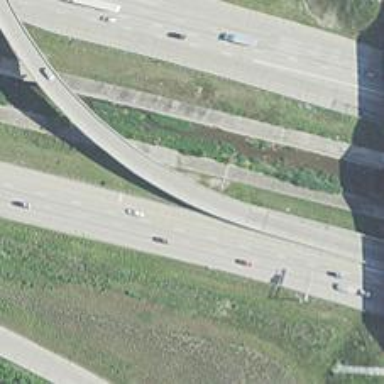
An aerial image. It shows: Concrete grade separation or bridge bent.